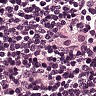
Metastatic tissue present: no